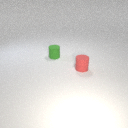
small green rubber cylinder behind small red rubber cylinder